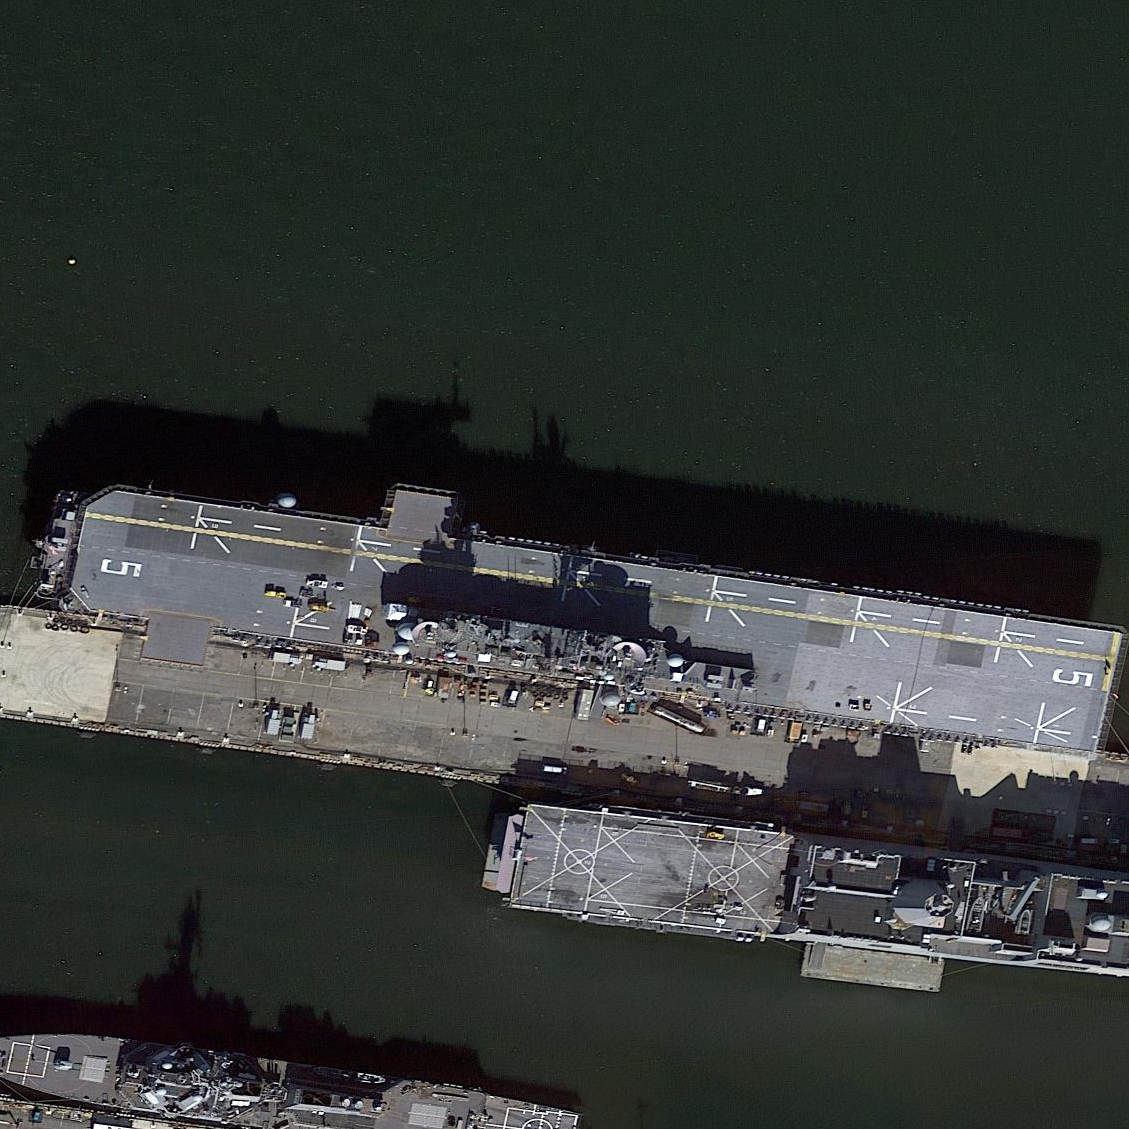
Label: assault